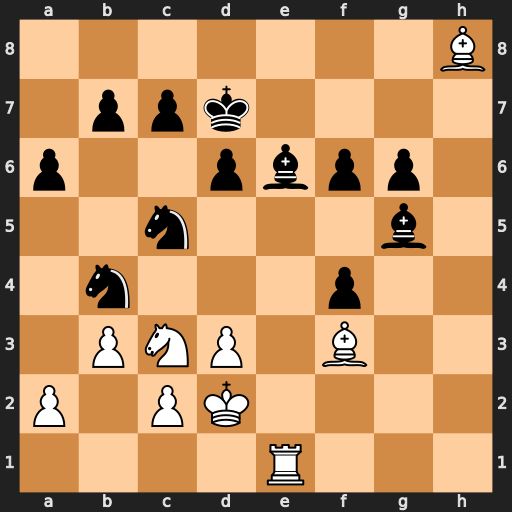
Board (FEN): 7B/1ppk4/p2pbpp1/2n3b1/1n3p2/1PNP1B2/P1PK4/4R3
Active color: w
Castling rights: -
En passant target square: -
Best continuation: d4 Nxc2 Kxc2